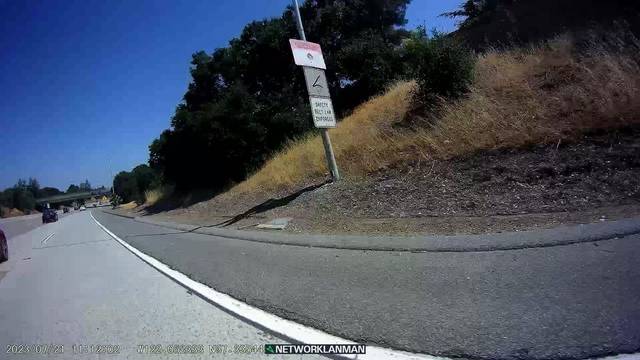
Region: United States
Coordinates: 37.336, -122.059